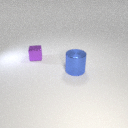
small purple metal cube to the left of large blue metal cylinder